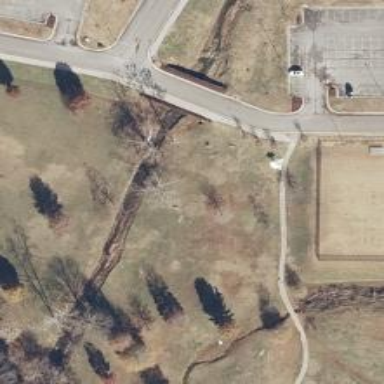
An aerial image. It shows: Disc golf tee area.